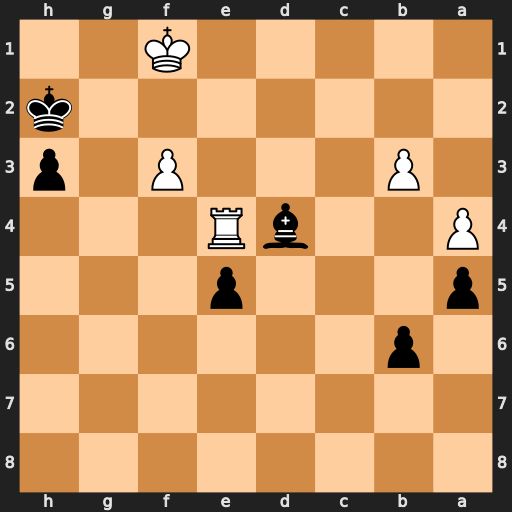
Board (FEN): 8/8/1p6/p3p3/P2bR3/1P3P1p/7k/5K2
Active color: b
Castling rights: -
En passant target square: -
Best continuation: Kg3 Rg4+ Kxf3 Rh4 Kg3